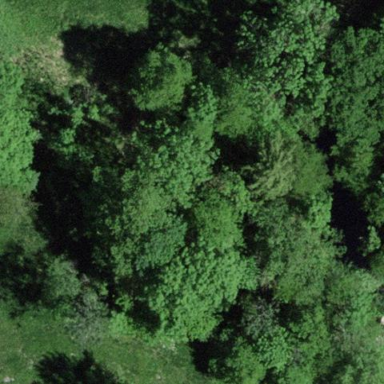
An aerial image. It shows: Forest area with mix of leaf types and cycles.